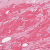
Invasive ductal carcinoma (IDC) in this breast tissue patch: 0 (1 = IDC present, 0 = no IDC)